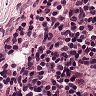
Metastatic tissue present: no